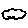
Label: cloud